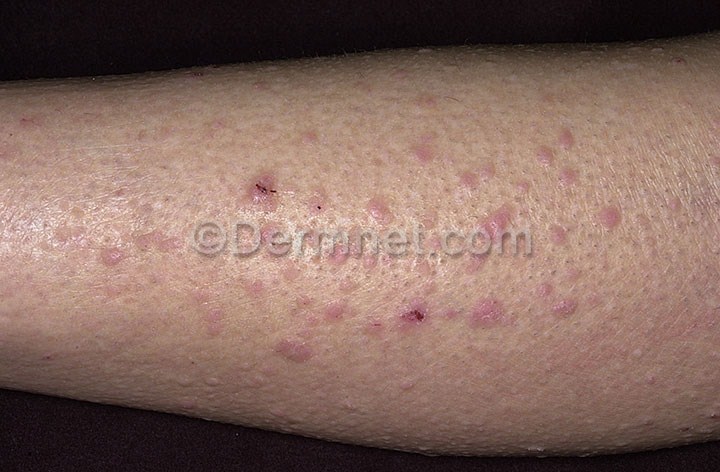
Disease: Warts Molluscum and other Viral Infections